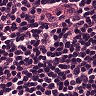
Metastatic tissue present: no